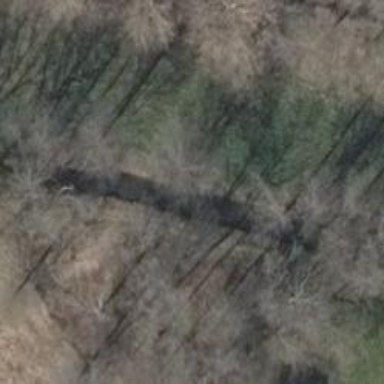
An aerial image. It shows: Row of trees in natural setting.